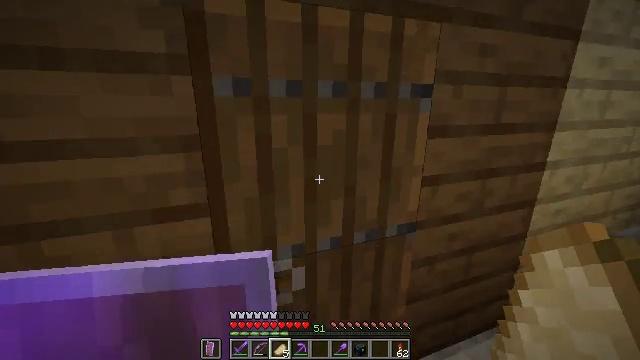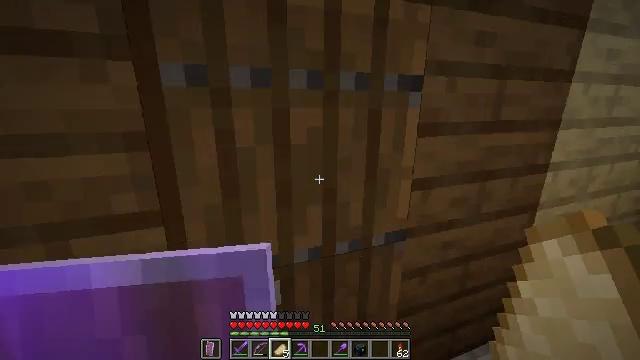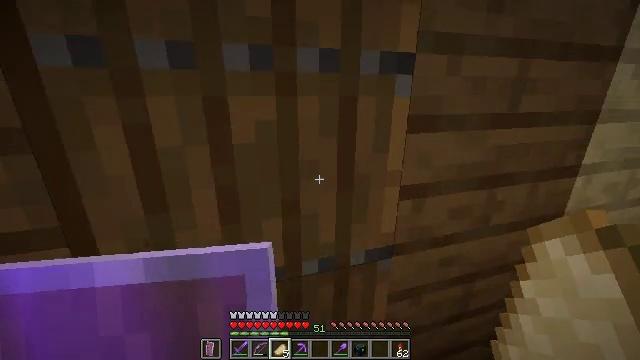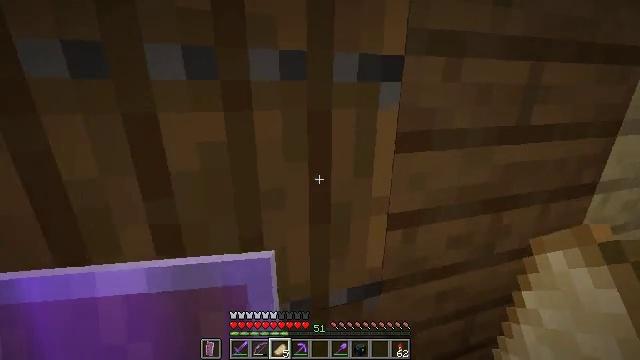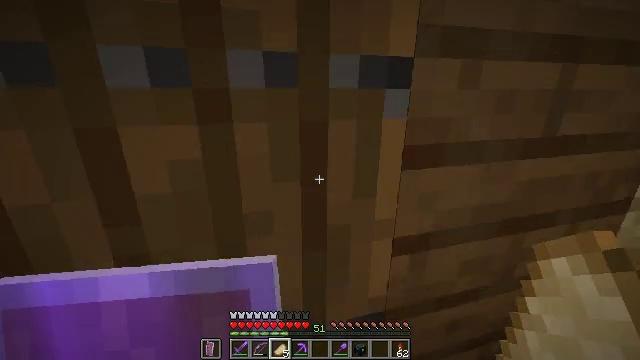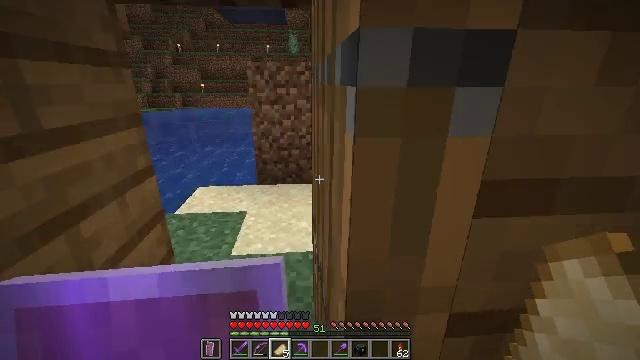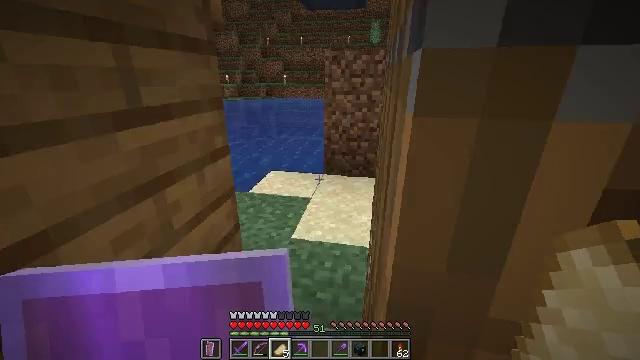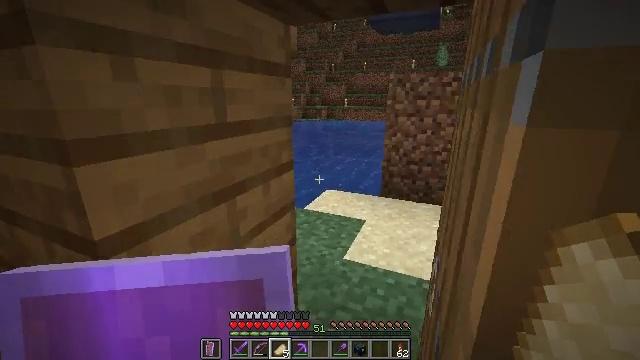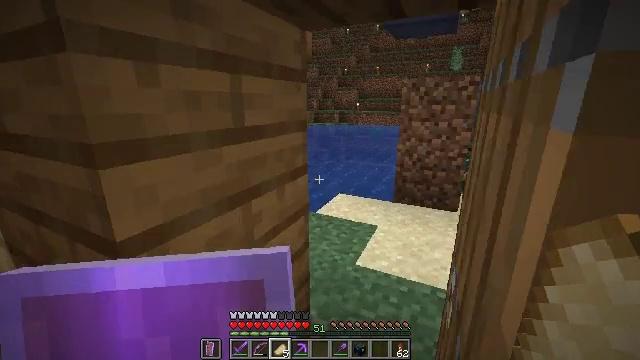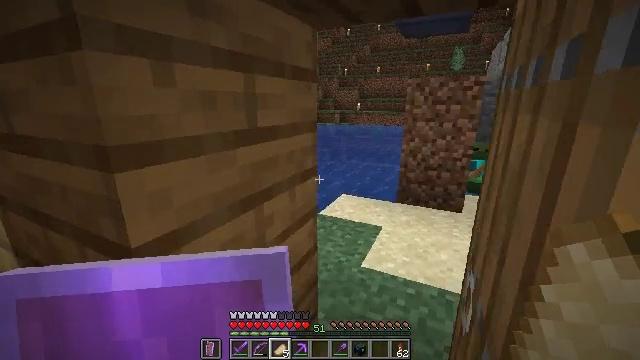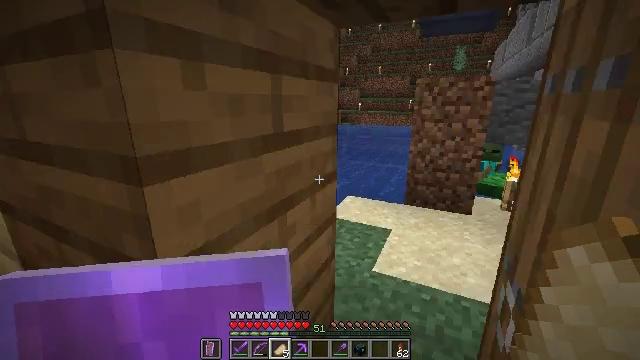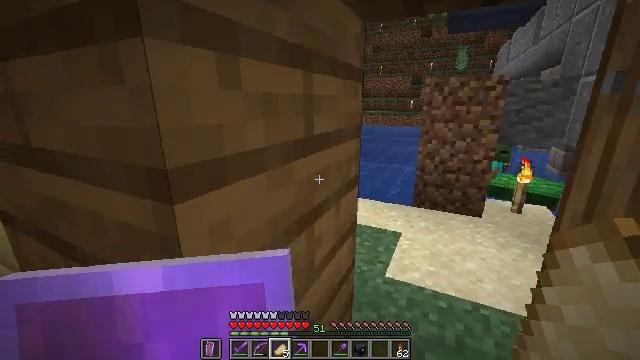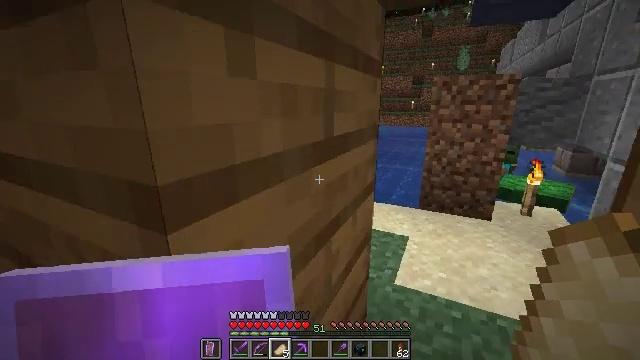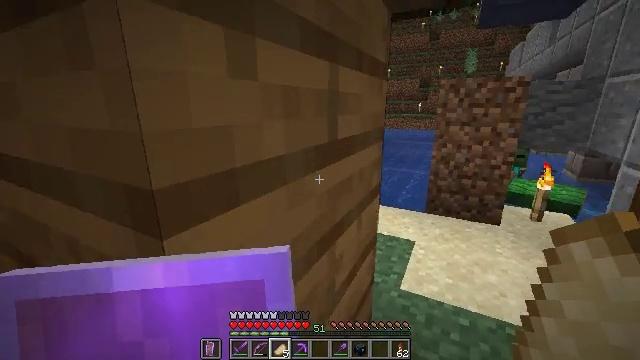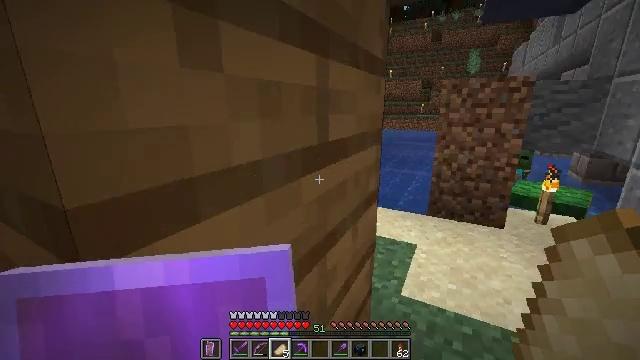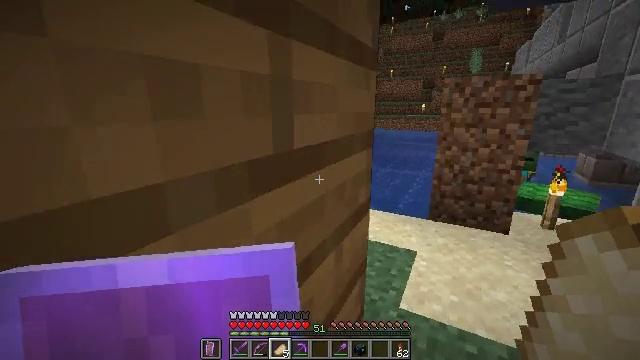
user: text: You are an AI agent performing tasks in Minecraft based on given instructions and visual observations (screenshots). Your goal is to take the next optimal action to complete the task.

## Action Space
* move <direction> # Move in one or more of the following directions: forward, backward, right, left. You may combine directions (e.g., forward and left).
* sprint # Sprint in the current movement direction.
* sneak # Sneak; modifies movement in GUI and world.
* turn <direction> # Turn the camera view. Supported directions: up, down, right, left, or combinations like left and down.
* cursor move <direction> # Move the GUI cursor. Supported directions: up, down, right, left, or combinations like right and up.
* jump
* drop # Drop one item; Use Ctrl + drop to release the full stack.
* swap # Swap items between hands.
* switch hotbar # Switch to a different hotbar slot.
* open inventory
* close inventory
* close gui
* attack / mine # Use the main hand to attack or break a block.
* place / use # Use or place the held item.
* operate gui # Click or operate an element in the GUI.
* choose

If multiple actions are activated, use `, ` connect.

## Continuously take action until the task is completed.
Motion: motion action
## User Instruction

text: Gather grass block for landscaping.
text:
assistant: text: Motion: move forward and move right
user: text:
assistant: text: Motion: move forward and move right, turn left and down
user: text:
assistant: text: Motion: move forward
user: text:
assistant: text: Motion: move forward, turn left
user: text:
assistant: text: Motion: move forward, turn left
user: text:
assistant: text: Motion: move forward, turn left and down
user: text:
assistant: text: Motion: move forward, turn left and up
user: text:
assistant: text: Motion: move forward, turn left
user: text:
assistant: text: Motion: move forward
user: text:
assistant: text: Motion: move forward and move left
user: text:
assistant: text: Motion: move forward and move left
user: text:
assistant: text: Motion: move forward and move left
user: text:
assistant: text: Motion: move forward and move left, turn left
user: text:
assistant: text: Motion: move forward
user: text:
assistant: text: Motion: move forward
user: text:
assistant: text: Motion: move forward and move right, turn left
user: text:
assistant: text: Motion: move forward and move right, turn left
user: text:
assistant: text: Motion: move forward and move right, turn left and up
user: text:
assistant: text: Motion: move forward and move right, turn left and up
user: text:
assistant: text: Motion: move forward and move right, turn left and up
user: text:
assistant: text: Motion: move forward and move right
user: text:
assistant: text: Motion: move forward and move right, sprint
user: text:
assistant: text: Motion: move forward and move right, sprint
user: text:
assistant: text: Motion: move forward and move right, sprint
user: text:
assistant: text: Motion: move forward and move right, sprint
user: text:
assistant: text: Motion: move forward and move right, sprint
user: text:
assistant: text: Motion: move forward and move right, sprint
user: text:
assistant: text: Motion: move forward, sprint
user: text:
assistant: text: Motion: move forward, sprint
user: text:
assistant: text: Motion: move forward, sprint, turn left and down